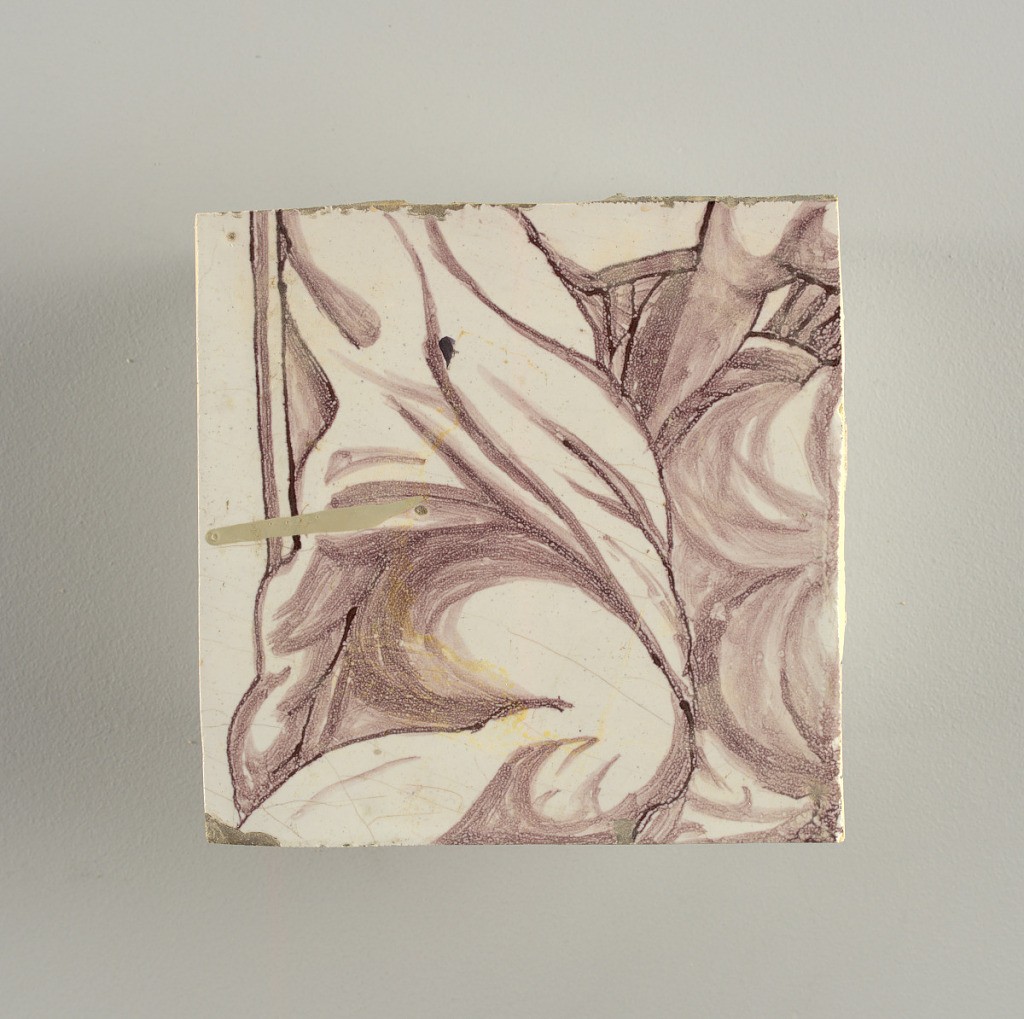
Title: Wall facing
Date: ca. 1725
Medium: Tin-glazed earthenware, underglaze
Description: Horizontal rectangle.  Thirty-seven tiles wide and twenty-one high with opening for door or window nineteen and one-half tiles high and twelve wide.  To left and right of opening, centered canopy above. Left, woman representing Hope, right, a sculputure urn.  Centered above opening, a mascaron.  Arabesque design of foliage.